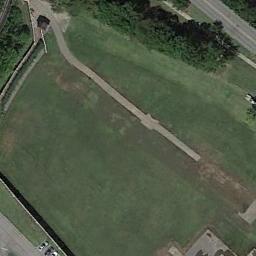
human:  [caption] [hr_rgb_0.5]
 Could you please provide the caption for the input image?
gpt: The entire image is dominated by grass .

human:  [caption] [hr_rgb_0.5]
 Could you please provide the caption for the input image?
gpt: There are many trees on the meadow .

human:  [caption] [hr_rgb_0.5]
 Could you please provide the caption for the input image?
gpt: This meadow has dense grasses and a road goes through the meadow .

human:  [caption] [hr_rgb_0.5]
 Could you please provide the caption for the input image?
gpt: There are lines of trees next to the meadow .

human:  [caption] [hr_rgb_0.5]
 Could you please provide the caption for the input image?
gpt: There are some green trees beside the meadow with a path .